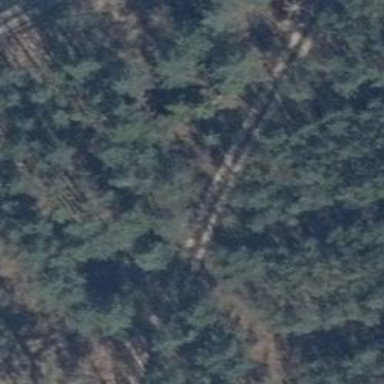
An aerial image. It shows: Track with grade 4 tracktype.